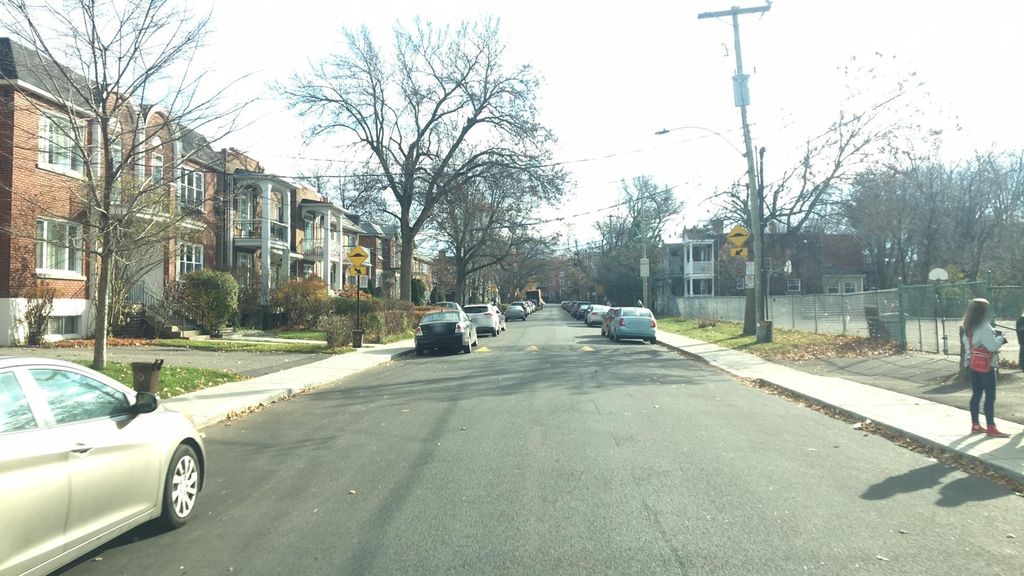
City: montreal